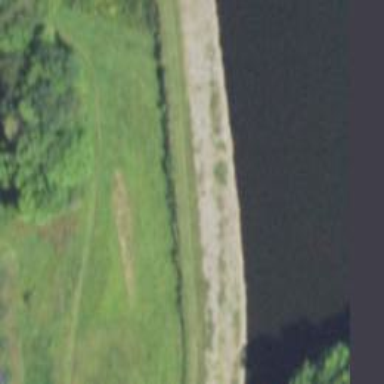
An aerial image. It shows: Dam along waterway.